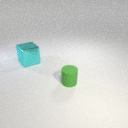
large cyan metal cube behind small green rubber cylinder